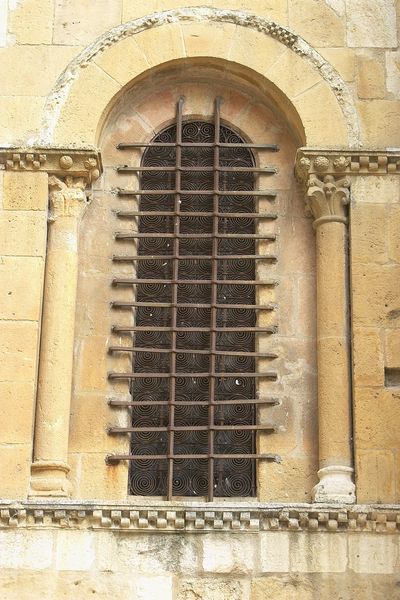
Titel: San Isidoro in León
Standort: Léon, S. Isodoro (EU - E)
Schlagwörter: gelb, ocker, fenster, glas, säule, säulen, schachbrett, stein, steine, gitter, kirche, relief, bogen, italien, mauer, rundbogen, bordüre, foto, eisen, mauerwerk, scheibe, kapitell, würfel, photo, fries, sims, quader, sandstein, mittelalter, romanik, schnecke, schaft, spirale, eierstab, korintisch, rundbogenfenster, fasade, freis, mauerstein, kirchenfenster, arkadenfenster, eierstich, kapotell, schachfries, spiralfenster, bordre